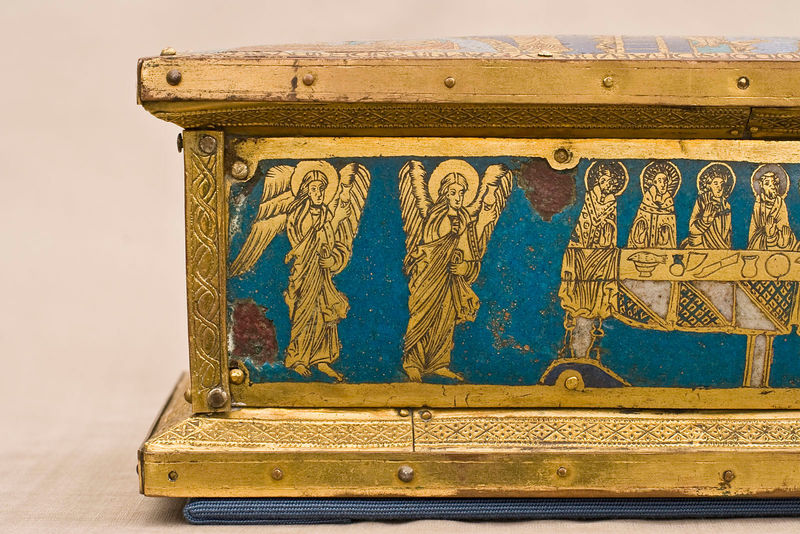
Titel: Andreaskästchen
Institution: Siegburg, St. Servatius, Schatzkammer
Schlagwörter: blau, flügel, wasser, holz, tisch, türkis, tuch, ornament, messer, kirche, gold, engel, krug, relief, figuren, essen, wein, brot, metall, tasse, faltenwurf, nagel, nägel, nieten, truhe, deckel, gefäß, vergoldet, kiste, speisen, kasten, fries, fisch, heiligenschein, sarg, nimbus, jesus, heilige, abendmahl, beschlag, schatulle, schrein, kästchen, sakral, ikone, beschläge, russisch, heiligenscheine, beschlagen, flüfel, heilligenschein, 1100, käschen